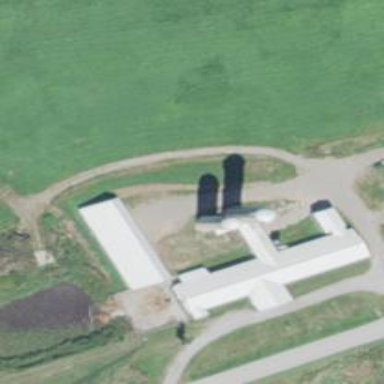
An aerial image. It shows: Silo.